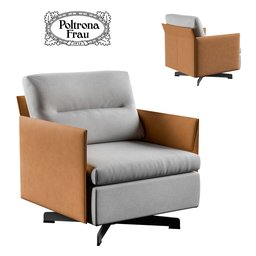
Label: furniture